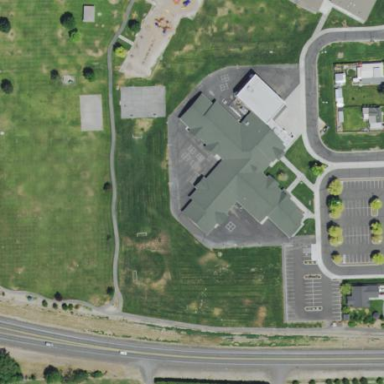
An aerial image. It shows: School building.